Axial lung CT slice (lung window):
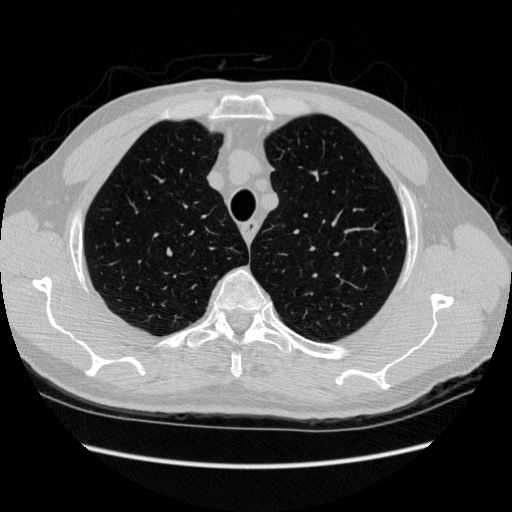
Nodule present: no